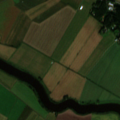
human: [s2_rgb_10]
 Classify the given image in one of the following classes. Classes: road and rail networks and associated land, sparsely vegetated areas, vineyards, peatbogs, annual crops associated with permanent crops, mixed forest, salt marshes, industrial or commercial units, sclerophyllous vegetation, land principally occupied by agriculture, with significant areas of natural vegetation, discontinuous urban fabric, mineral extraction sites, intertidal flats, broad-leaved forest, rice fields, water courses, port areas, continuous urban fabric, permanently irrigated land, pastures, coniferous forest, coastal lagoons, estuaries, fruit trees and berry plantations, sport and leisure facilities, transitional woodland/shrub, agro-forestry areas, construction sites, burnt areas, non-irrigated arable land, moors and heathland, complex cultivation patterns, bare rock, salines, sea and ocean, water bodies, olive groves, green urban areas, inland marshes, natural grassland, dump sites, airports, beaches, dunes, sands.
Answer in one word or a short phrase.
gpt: non-irrigated arable land, water courses